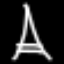
Label: The Eiffel Tower